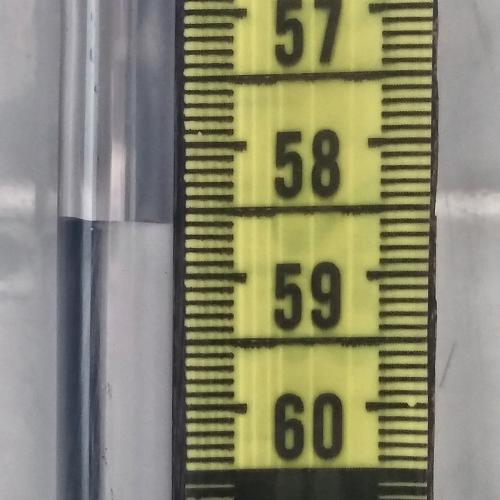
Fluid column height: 58.6 cm